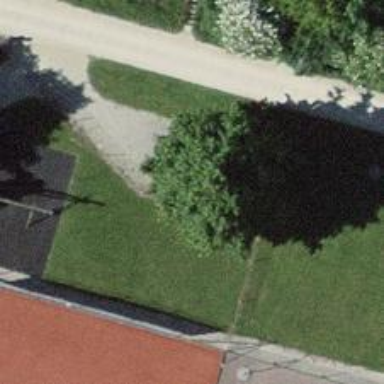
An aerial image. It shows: Bench.